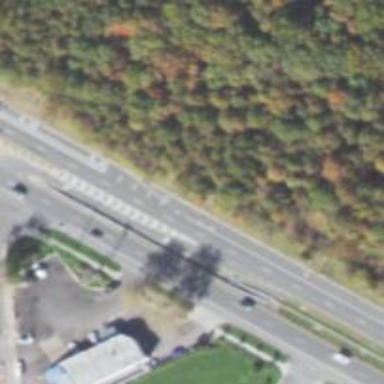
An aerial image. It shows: Asphalt trunk highway.